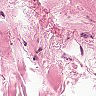
Metastatic tissue present: no